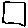
Label: square